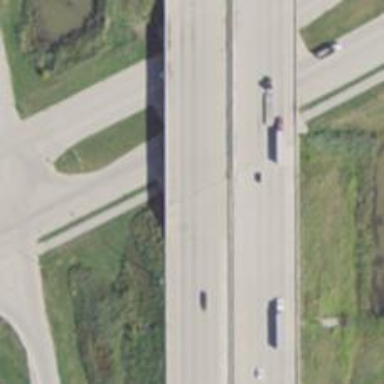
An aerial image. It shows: Viaduct bridge on motorway.